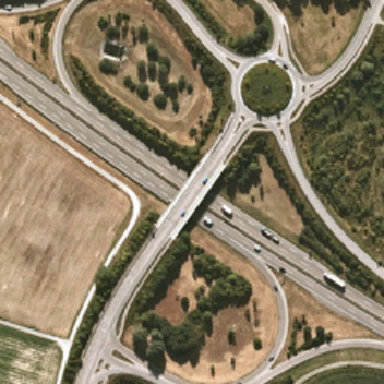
Eight-shaped viaduct connecting the three roads at the rotary intersection .